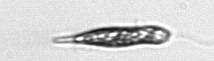
Label: Euglena